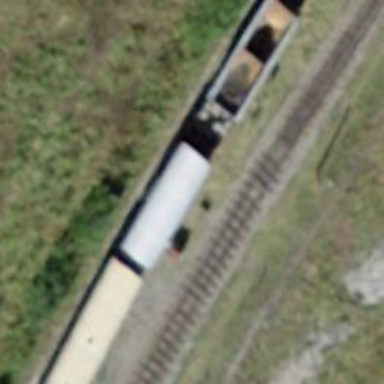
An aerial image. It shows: Preserved narrow gauge railway.